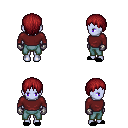
a pixel art fantasy rpg character, female body template, dark elf, purple skin, maroon long-sleeve shirt, teal pants, brunette plain hairstyle, metal gloves, black slippers, four views (front, back, left, right), 2x2 character sprite sheet, small pixel art, hard edges, no anti-aliasing